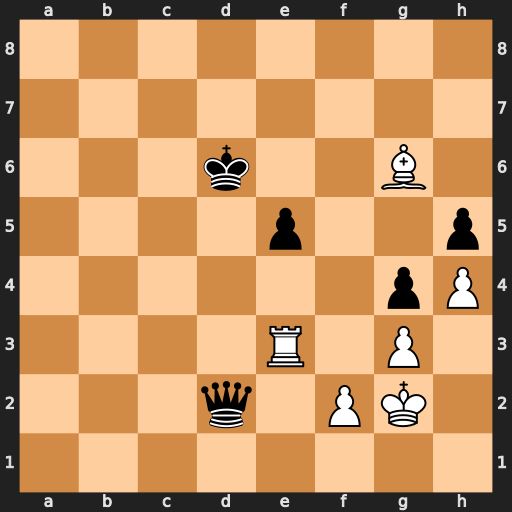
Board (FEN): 8/8/3k2B1/4p2p/6pP/4R1P1/3q1PK1/8
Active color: w
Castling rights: -
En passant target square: -
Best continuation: Rd3+ Qxd3 Bxd3